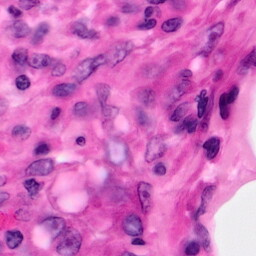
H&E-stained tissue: Pancreatic